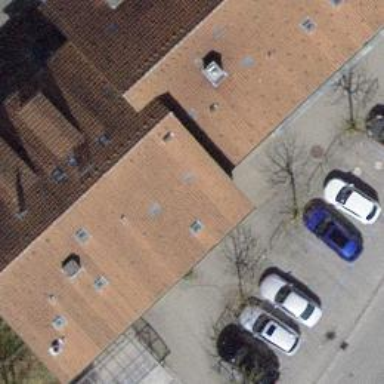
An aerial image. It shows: Restaurant.